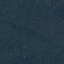
Label: Forest